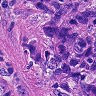
Metastatic tissue present: yes